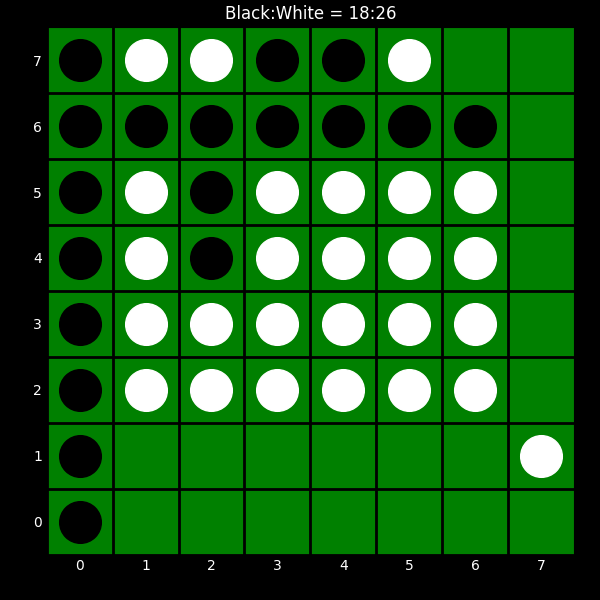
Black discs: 18
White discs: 26